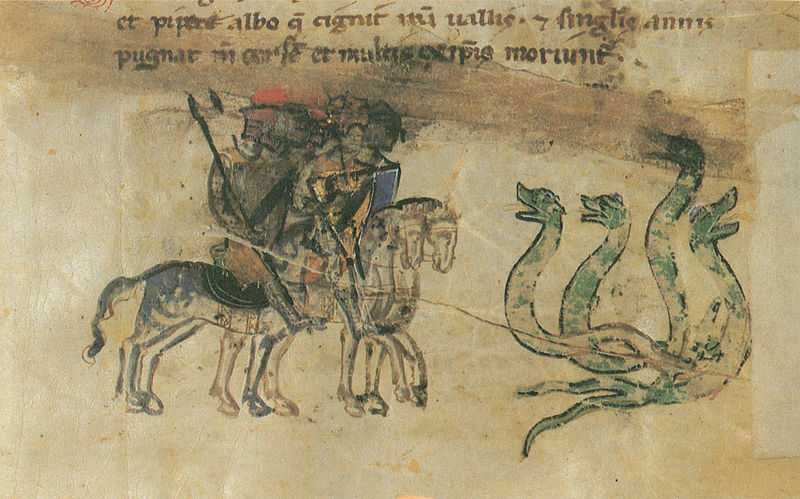
Titel: Alexanderroman
Institution: Leipzig, Stadtbibliothek
Schlagwörter: blau, mann, grün, bunt, köpfe, männer, zeichnung, rot, tot, pferd, pferde, reiter, sattel, farbig, schrift, lanze, schild, buch, seite, waffen, buchstaben, schlange, helm, ritter, rüstung, buchseite, pergament, wappen, verschwommen, verwischt, mittelalter, fabelwesen, medusa, schlangen, hellebarde, lanzen, speer, drachen, drache, beschädigung, monster, hydra, latein, schilde, beschädigt, buchmalerei, alexander, fabeltier, manuskript, äxte, mehrköpfig, monstrum, mittelhochdeutsch, pugnar, schlangengrube